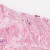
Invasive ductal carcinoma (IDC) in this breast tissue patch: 0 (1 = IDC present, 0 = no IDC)